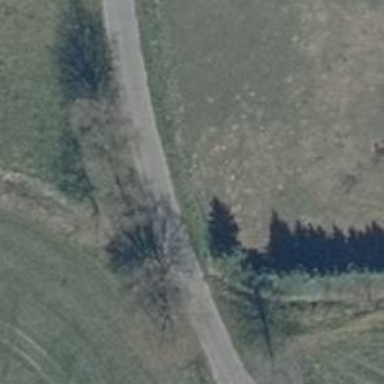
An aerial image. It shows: Unclassified paved road.